Question: I have an AWS root user which I used to create a S3 bucket on Amazon. Now I want to make this bucket public by adding following policy:
'''
{
"Version": "2012-10-17",
"Statement": [{
"Effect": "Allow",
"Principal": "*",
"Action": "s3:GetObject",
"Resource": "arn:aws:s3:::<my bucket name>/*"
}]
}
'''
Where '<my bucket name>' is the name of the bucket. When I try to save this policy I get a 403 access denied.
I tried explicitly setting the 's3:PutBucketPolicy' permission but it still gives a 403. Anybody knows why?
This is the image error:

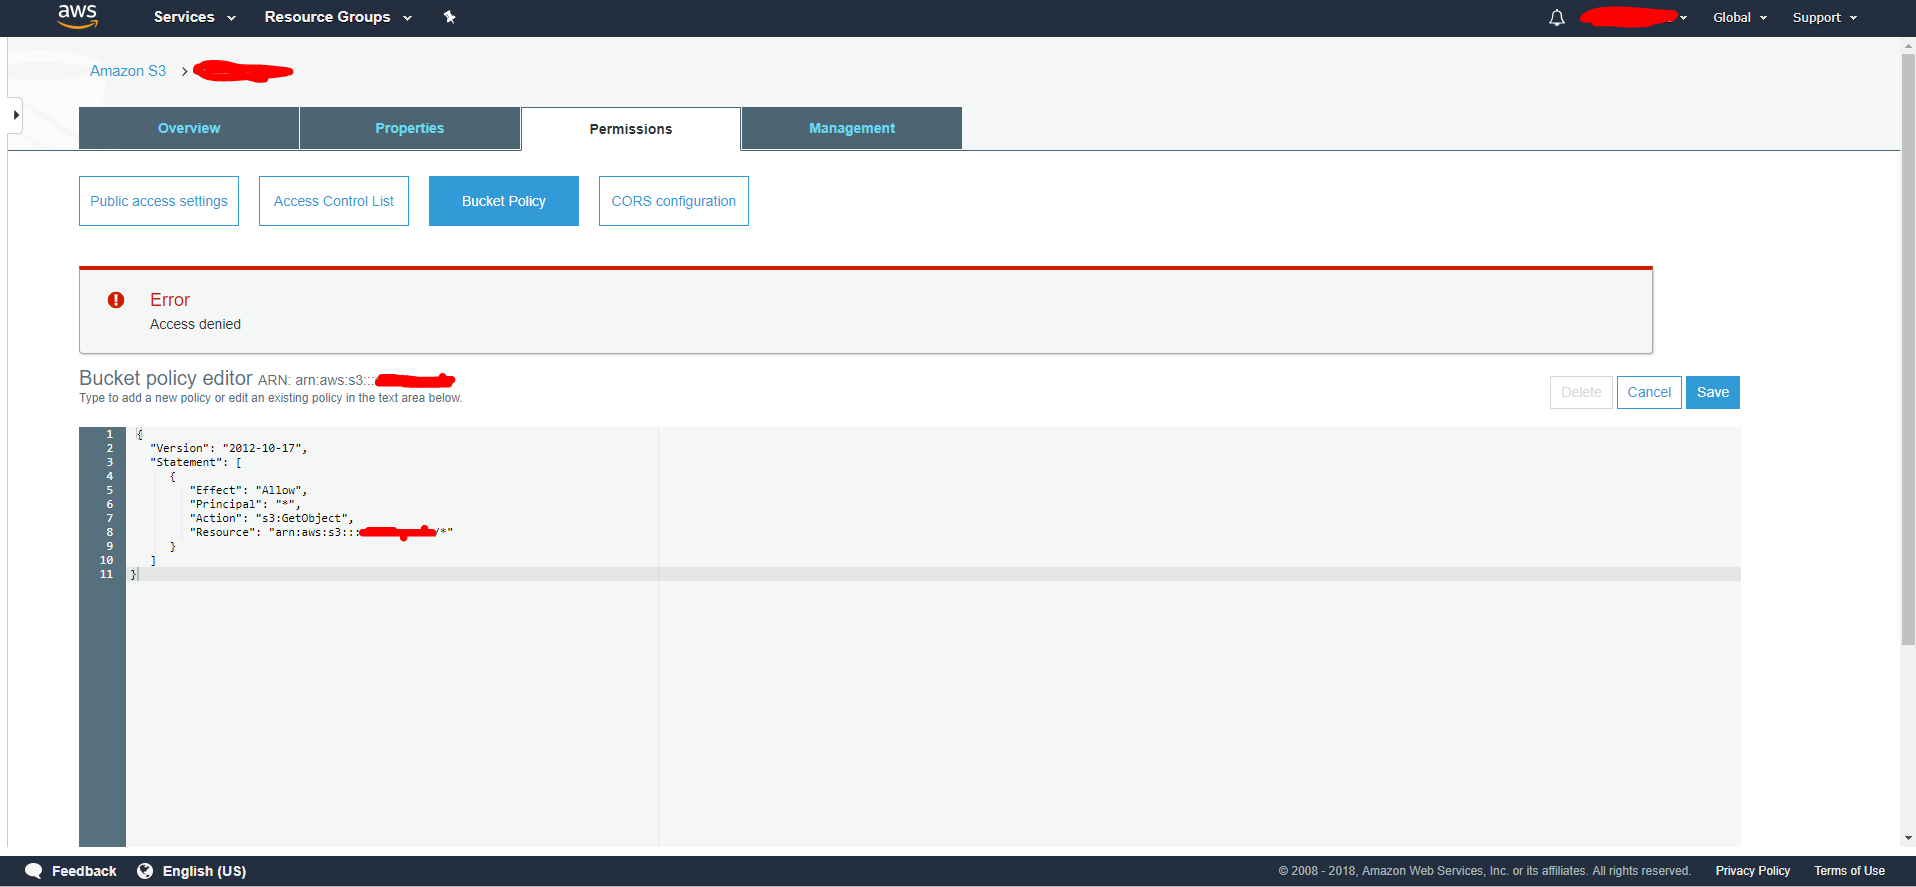
Answer: <URL>
Uncheck 2 rows for fixing the access denied. But please remember reading it clearly and consider it before you create a new bucket. Permission is really important.